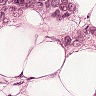
Metastatic tissue present: yes